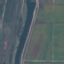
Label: River